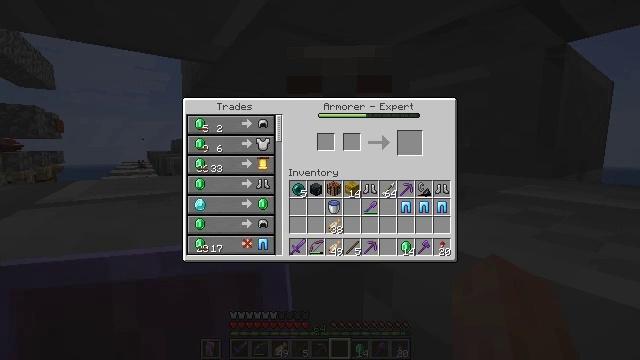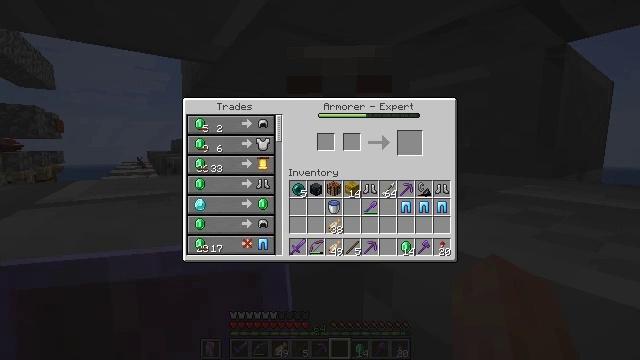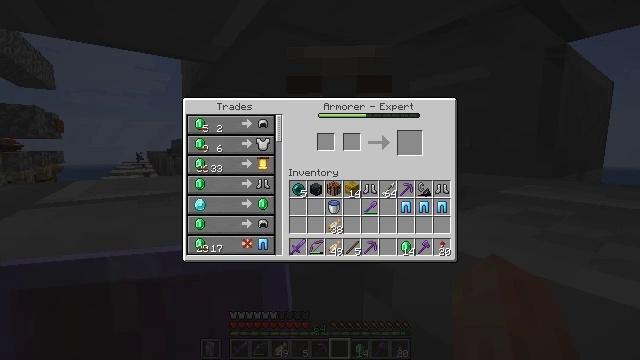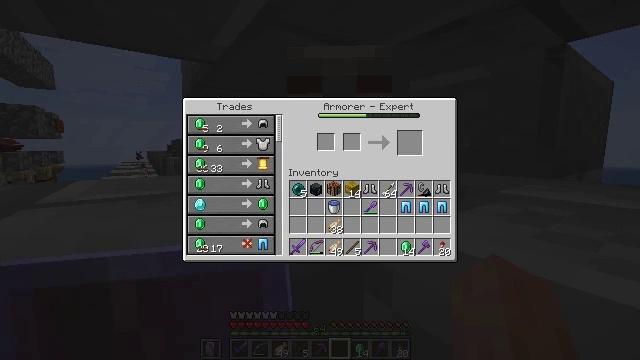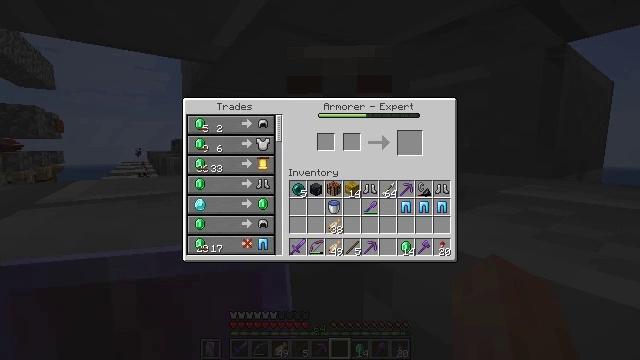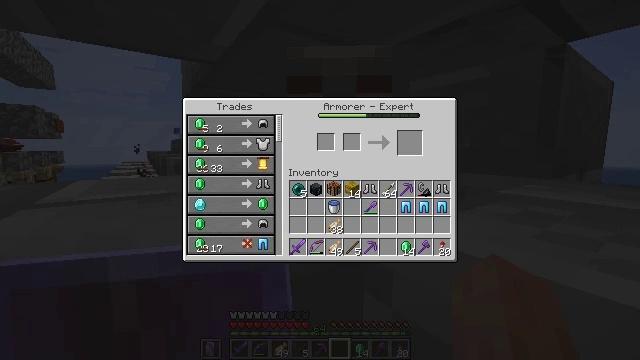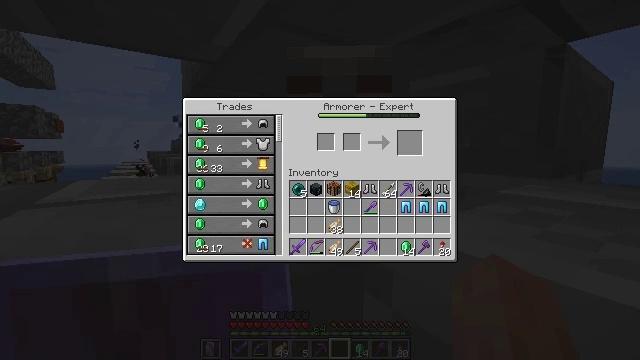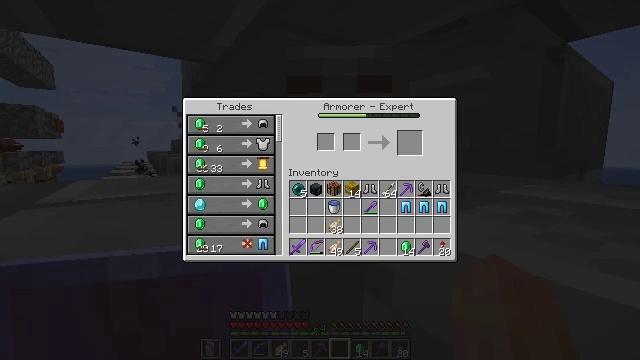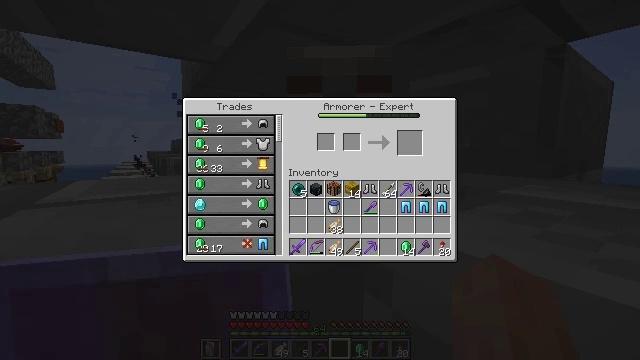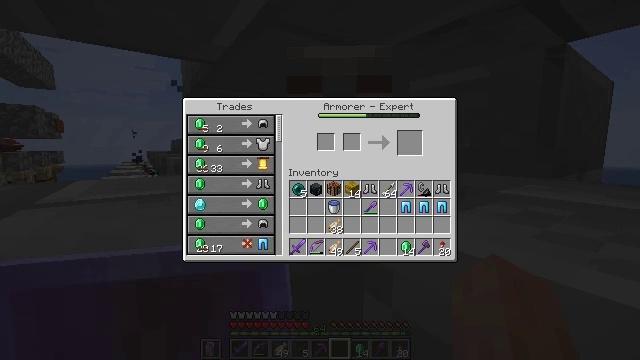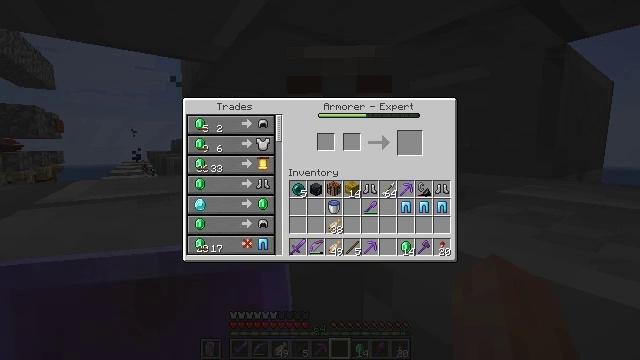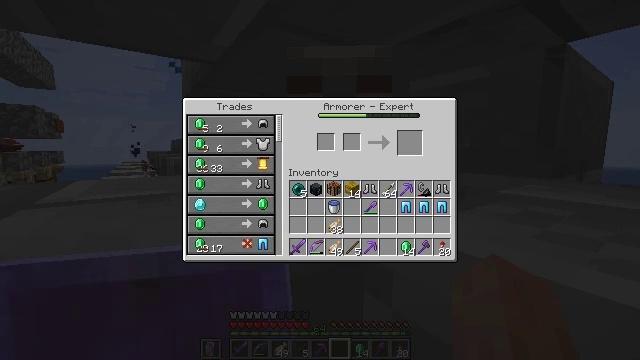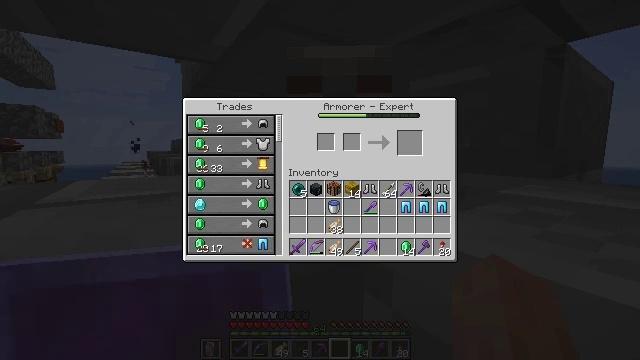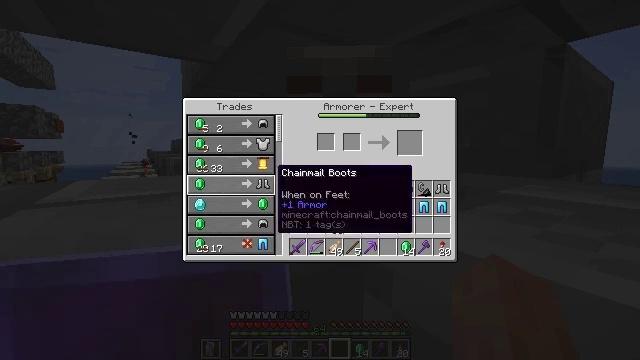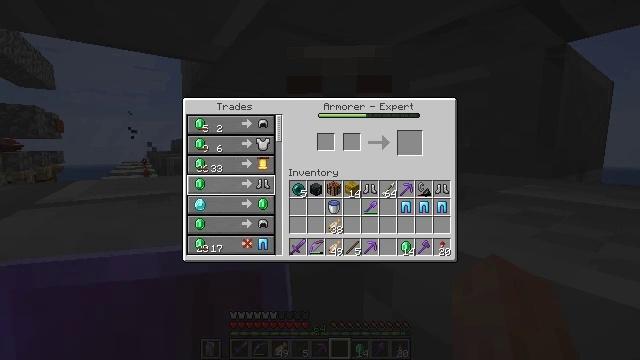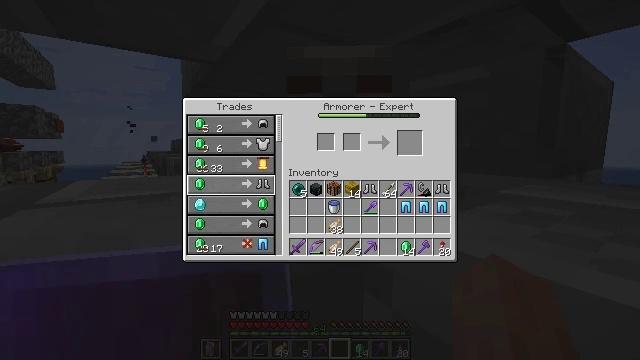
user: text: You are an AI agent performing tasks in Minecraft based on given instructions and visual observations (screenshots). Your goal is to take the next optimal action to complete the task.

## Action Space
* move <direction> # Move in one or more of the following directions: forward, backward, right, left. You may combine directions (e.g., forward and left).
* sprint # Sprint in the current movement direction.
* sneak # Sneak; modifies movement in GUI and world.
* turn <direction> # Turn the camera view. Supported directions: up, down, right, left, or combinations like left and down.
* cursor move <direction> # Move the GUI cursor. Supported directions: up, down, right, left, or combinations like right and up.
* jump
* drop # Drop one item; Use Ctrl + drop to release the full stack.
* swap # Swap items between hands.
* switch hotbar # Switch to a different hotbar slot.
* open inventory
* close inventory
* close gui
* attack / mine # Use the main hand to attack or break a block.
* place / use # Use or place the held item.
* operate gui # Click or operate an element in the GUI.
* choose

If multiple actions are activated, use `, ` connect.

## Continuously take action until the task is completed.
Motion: motion action
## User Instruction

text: Use materials to craft a chainmail helmet.
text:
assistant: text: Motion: no_op
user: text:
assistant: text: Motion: no_op
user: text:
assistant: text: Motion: turn left
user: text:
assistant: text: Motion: turn left
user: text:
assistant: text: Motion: no_op
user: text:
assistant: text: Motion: no_op
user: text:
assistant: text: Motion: no_op
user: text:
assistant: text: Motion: turn left
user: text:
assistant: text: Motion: no_op
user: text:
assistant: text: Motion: no_op
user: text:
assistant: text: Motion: turn left
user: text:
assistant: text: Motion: turn left
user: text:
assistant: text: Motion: turn left and down
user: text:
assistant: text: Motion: turn left
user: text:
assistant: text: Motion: no_op
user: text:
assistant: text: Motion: no_op
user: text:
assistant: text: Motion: no_op
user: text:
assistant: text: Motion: no_op
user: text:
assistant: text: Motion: no_op
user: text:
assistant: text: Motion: no_op
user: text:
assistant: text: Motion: no_op
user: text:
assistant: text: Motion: no_op
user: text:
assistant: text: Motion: no_op
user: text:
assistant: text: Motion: no_op
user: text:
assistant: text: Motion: no_op
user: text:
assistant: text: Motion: no_op
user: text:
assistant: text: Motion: no_op
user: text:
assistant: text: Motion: no_op
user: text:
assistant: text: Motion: no_op
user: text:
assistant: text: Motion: no_op